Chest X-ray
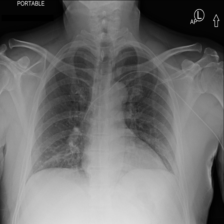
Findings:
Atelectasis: negative
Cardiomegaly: negative
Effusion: negative
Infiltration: negative
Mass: negative
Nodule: negative
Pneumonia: negative
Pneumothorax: negative
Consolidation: negative
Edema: negative
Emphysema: negative
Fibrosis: negative
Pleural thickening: negative
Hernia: negative